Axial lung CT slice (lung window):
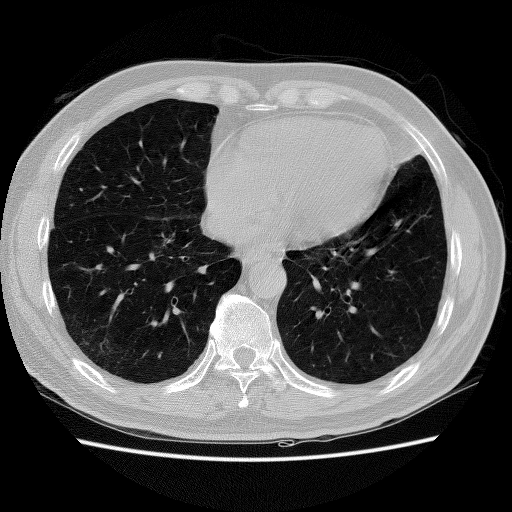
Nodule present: no